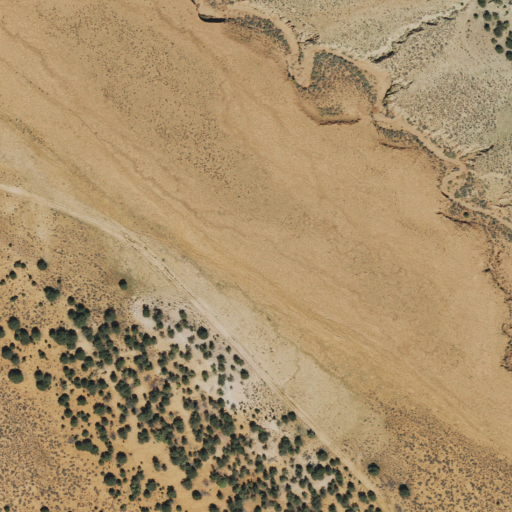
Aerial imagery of plain(s) in Utah named Tantalus Flats containing only shrub